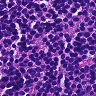
Metastatic tissue present: no